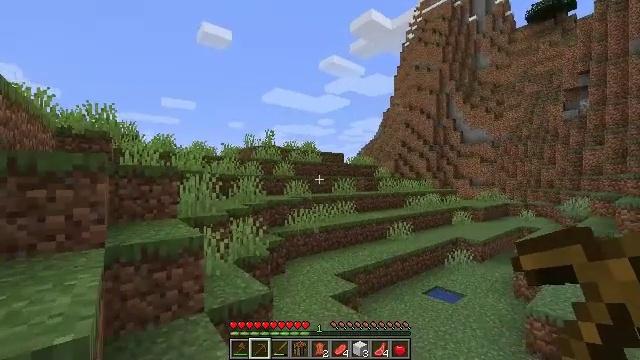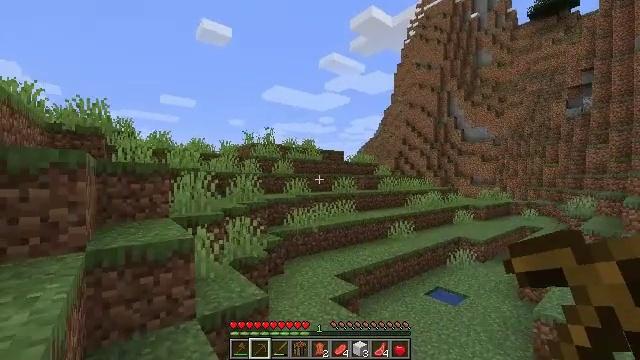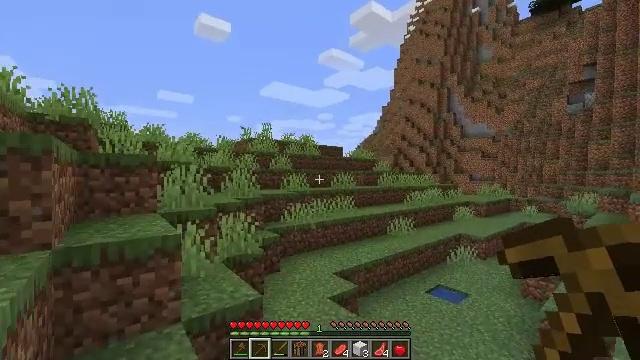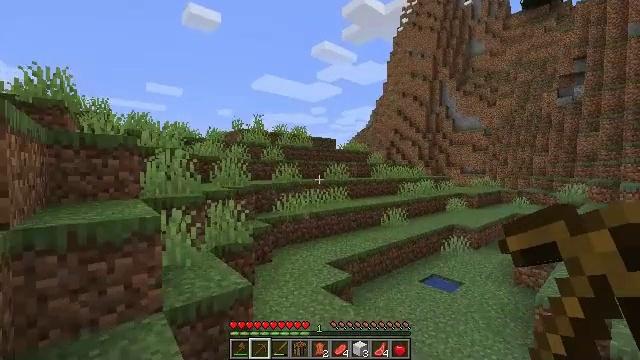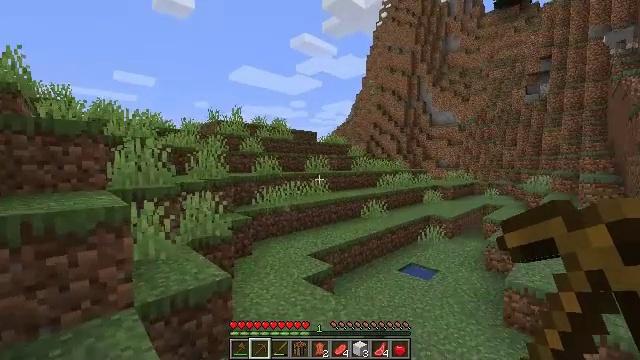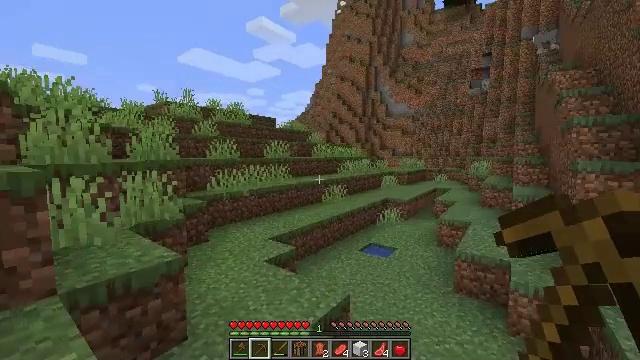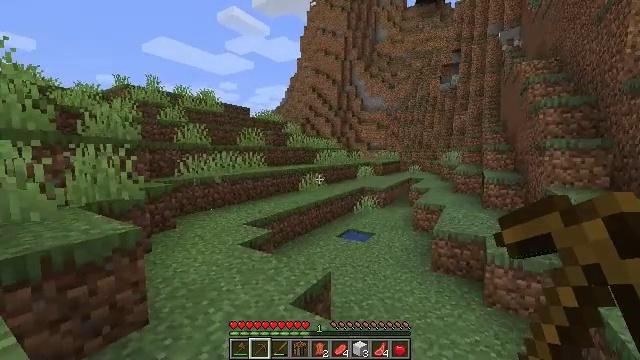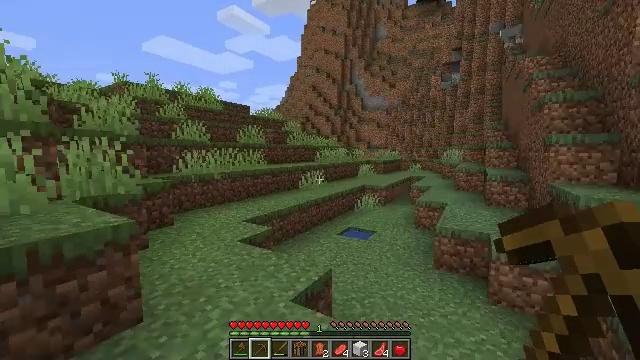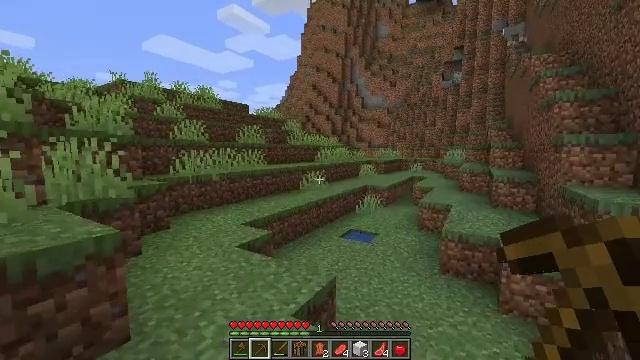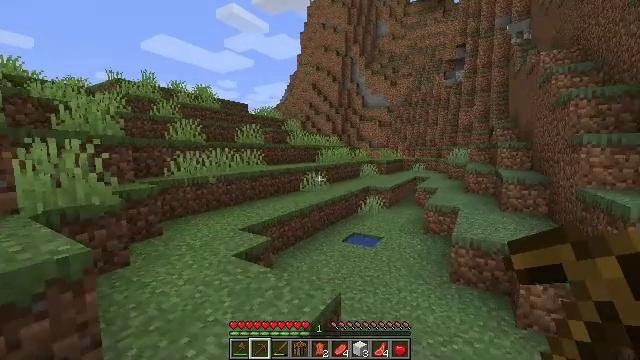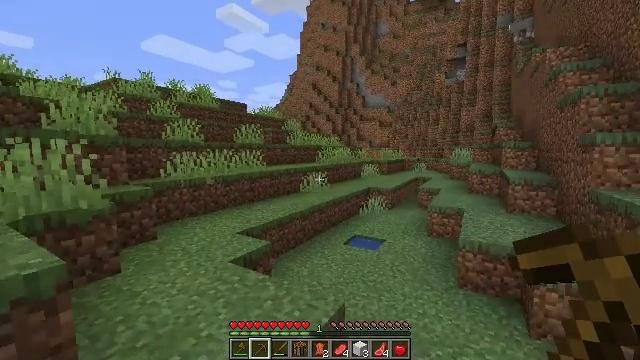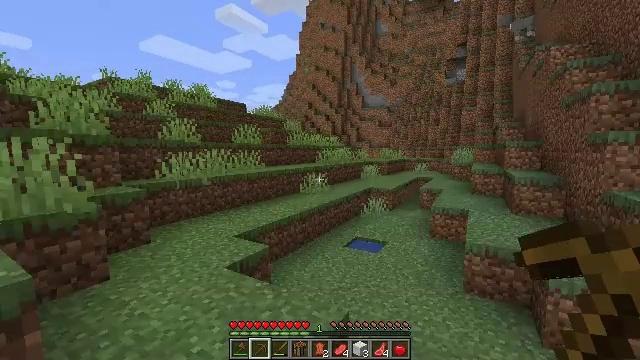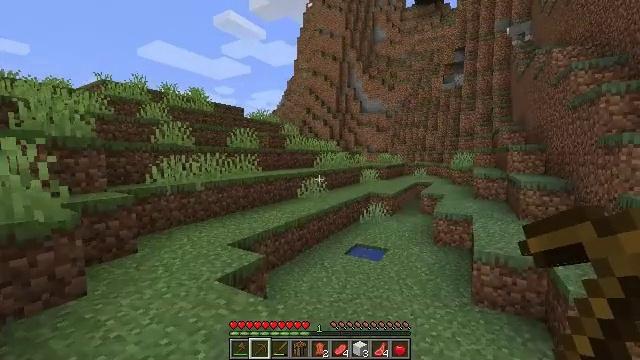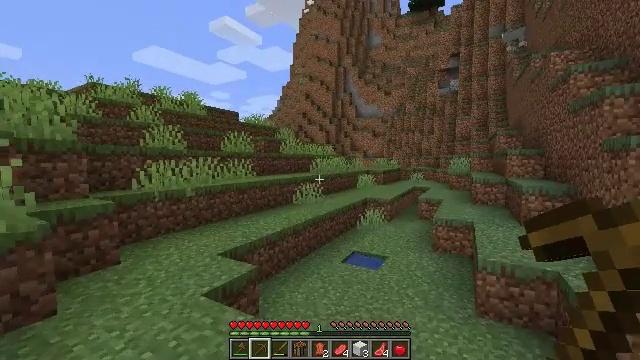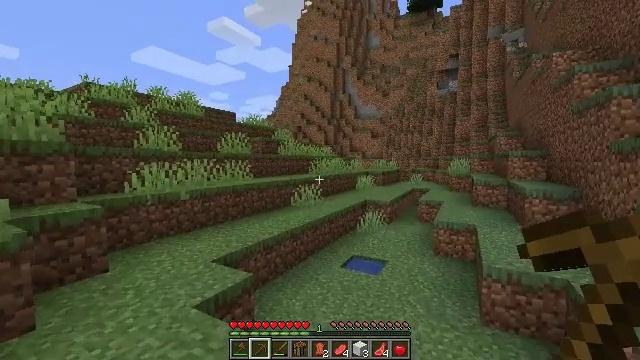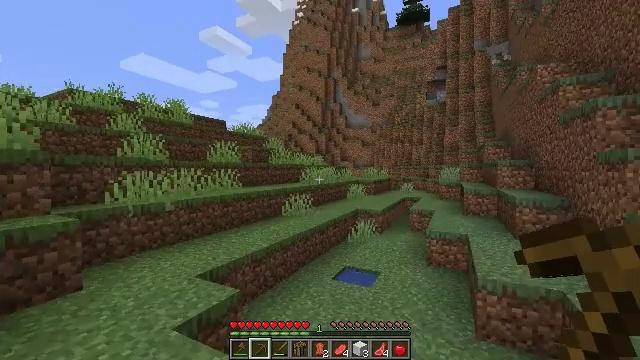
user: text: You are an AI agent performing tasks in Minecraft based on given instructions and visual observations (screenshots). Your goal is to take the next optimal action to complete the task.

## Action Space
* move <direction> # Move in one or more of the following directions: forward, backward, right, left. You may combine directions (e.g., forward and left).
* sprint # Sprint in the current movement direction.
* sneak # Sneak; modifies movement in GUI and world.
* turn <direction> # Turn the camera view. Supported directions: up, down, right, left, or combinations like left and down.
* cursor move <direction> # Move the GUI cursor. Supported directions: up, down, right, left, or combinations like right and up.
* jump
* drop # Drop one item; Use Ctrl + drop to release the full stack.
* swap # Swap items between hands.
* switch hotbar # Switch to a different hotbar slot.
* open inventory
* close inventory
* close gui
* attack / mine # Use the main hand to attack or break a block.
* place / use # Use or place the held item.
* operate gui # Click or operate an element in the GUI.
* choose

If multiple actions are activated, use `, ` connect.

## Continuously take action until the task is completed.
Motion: motion action
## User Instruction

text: Dig up the grass block for dirt.
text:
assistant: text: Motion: move forward
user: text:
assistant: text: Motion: move forward
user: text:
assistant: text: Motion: move forward, turn right and down
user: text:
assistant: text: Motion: move forward, turn right and down
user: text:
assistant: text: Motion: move forward, turn right and down
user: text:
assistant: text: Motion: move forward, turn right
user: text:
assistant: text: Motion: move forward
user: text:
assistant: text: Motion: move forward
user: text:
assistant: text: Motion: move forward
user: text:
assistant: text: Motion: move forward
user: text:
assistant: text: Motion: move forward
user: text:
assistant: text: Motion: move forward
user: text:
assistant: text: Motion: move forward, turn up
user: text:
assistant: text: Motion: move forward
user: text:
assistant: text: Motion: move forward, turn right and up
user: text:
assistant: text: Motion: move forward
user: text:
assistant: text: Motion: move forward
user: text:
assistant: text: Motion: move forward
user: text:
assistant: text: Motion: move forward
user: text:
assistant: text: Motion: move forward and move left
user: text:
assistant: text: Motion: move forward and move left
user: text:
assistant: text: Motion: move forward and move left
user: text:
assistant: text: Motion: move forward and move left
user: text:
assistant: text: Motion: move forward and move left
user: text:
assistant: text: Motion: move forward and move left
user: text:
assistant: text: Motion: move forward
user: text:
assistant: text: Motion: move forward
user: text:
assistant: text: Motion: move forward
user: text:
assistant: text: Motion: move forward
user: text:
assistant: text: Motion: move forward